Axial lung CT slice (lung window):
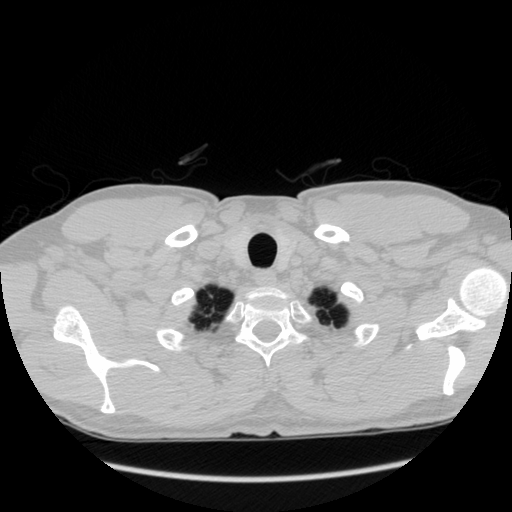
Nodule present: no